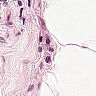
Metastatic tissue present: no